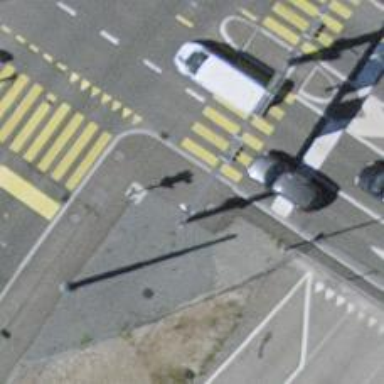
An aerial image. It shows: Kerb barrier.